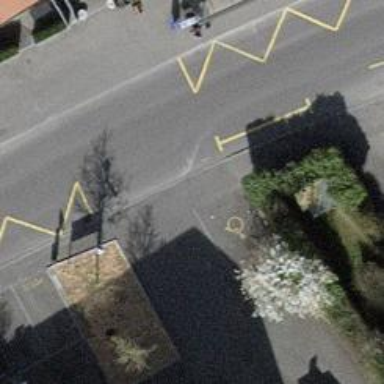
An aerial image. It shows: Asphalt sidewalk.